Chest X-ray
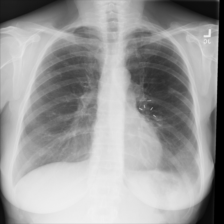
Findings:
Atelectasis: negative
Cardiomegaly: negative
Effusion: negative
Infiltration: negative
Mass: negative
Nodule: negative
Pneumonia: negative
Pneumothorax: negative
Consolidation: negative
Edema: negative
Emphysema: negative
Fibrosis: negative
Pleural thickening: negative
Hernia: negative